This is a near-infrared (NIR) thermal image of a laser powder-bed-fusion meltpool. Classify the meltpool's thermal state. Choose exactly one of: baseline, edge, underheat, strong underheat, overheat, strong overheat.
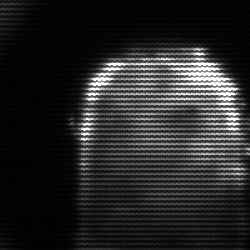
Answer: baseline